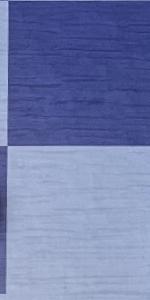
Label: Empty